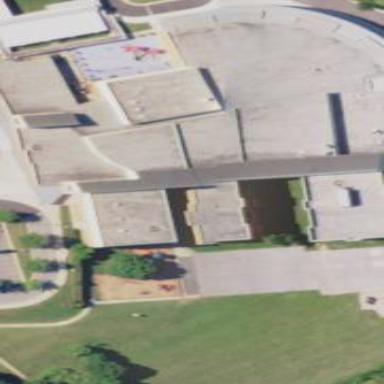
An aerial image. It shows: School building.